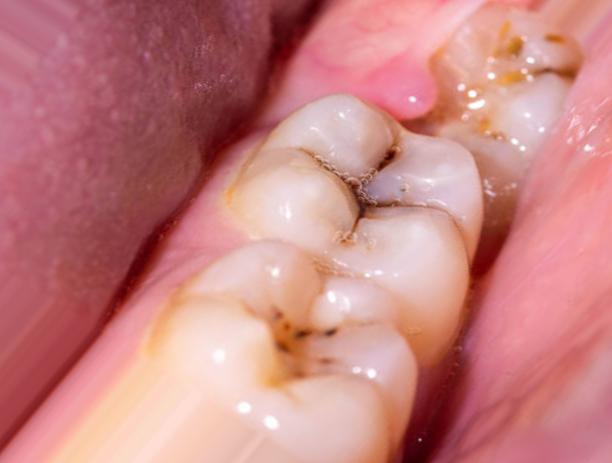
Condition: Caries